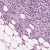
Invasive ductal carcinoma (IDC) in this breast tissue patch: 1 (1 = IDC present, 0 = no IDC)